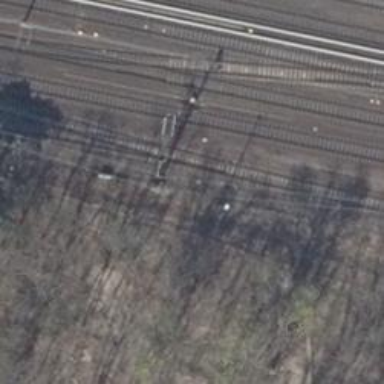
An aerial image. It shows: Railway switch with the turnout side on the left.